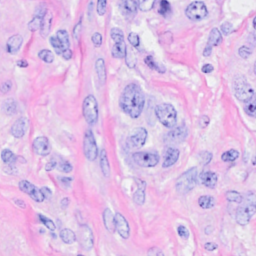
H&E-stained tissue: Breast